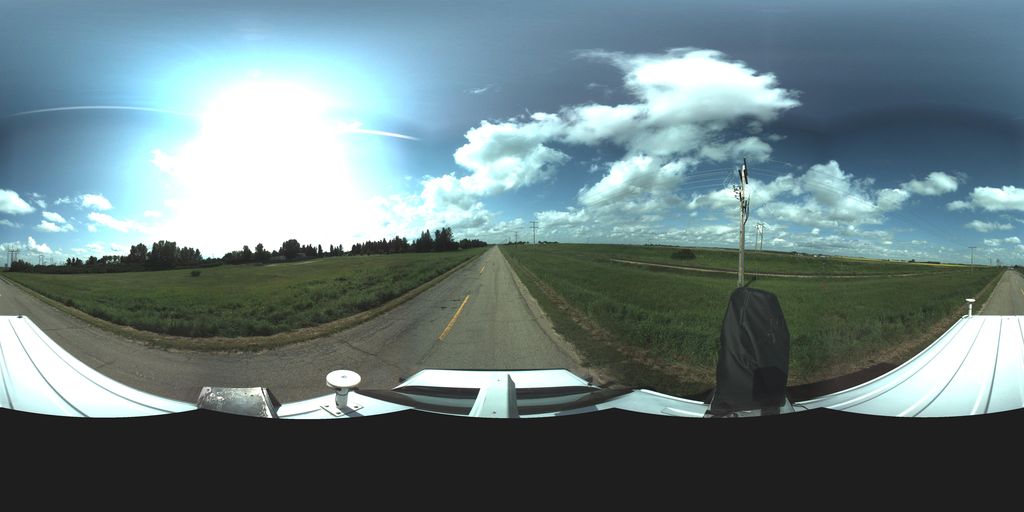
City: saskatoon